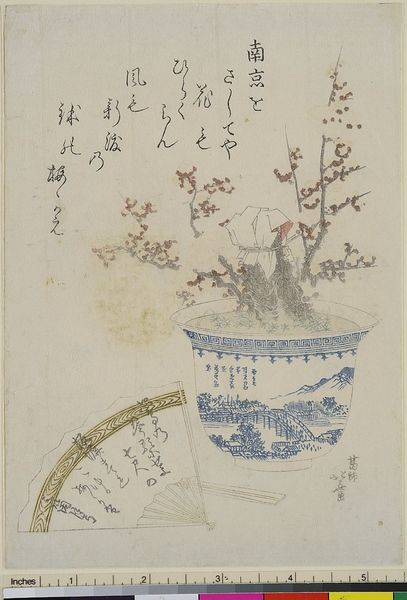
Titel: Bäumchen und Fächer
Künstler: Katsushika Hokusai
Standort: Hamburg
Institution: Museum für Kunst und Gewerbe Hamburg
Schlagwörter: baum, strauch, krug, stillleben, vase, topf, holzschnitt, druckgraphik, druckgrafik, zeit, topfpflanzen, farbholzschnitt, edo, reproduktionen, druckerzeugnisse, gefäß, behälter, bäume, sträucher, fächer